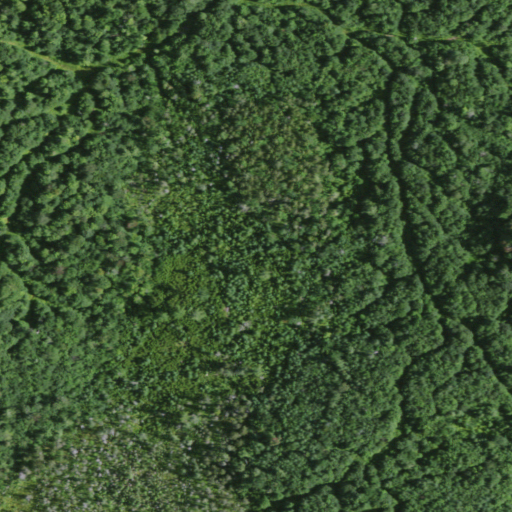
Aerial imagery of gap in New York named Sugar Grove Pass containing deciduous forest, woody wetlands, evergreen forest, mixed forest, and shrub